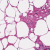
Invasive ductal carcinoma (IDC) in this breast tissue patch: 0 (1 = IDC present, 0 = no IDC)